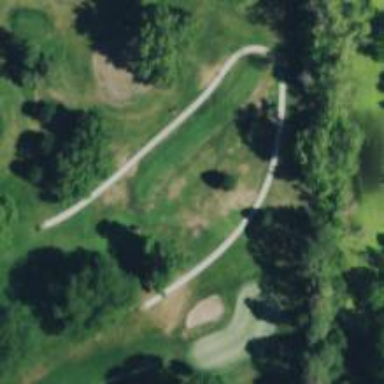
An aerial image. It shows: Grassy area designated as golf tee.